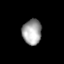
Tissue: lung
Cell type: Epithelial cells
Senescence score: 0.1991
Nuclear area (px): 474
Mean DAPI intensity: 163.065